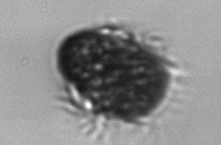
Label: Mesodinium